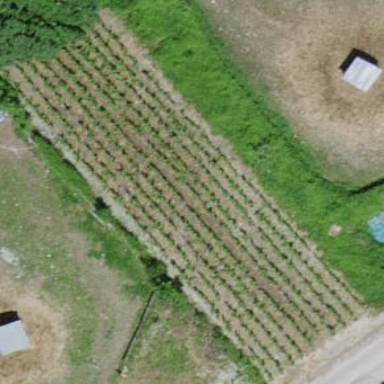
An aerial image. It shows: Vineyard growing grapes.